Field crop: maize
Growth stage: 2
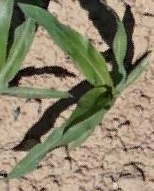
Species: maize